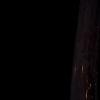
Label: space